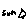
Label: sun